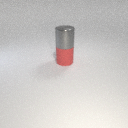
large red rubber cylinder below large gray metal cylinder